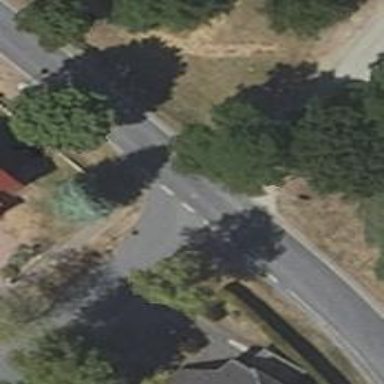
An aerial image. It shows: Secondary road with asphalt surface surrounded by residential properties.